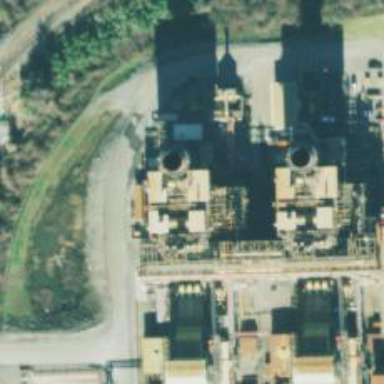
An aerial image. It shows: Gas turbine generator powered by gas.